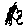
Label: tree